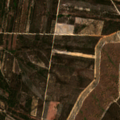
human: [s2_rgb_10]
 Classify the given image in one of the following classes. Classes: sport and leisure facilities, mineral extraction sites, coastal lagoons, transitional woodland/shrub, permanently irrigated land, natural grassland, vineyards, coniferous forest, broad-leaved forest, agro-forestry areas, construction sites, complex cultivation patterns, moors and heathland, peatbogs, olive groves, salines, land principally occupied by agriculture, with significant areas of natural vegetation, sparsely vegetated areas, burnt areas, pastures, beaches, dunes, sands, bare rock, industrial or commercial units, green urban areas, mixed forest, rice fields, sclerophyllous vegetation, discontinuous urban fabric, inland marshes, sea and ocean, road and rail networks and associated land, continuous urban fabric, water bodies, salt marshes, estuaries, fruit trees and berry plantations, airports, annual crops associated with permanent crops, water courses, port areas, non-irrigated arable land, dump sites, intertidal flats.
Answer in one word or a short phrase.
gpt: broad-leaved forest, mixed forest, transitional woodland/shrub